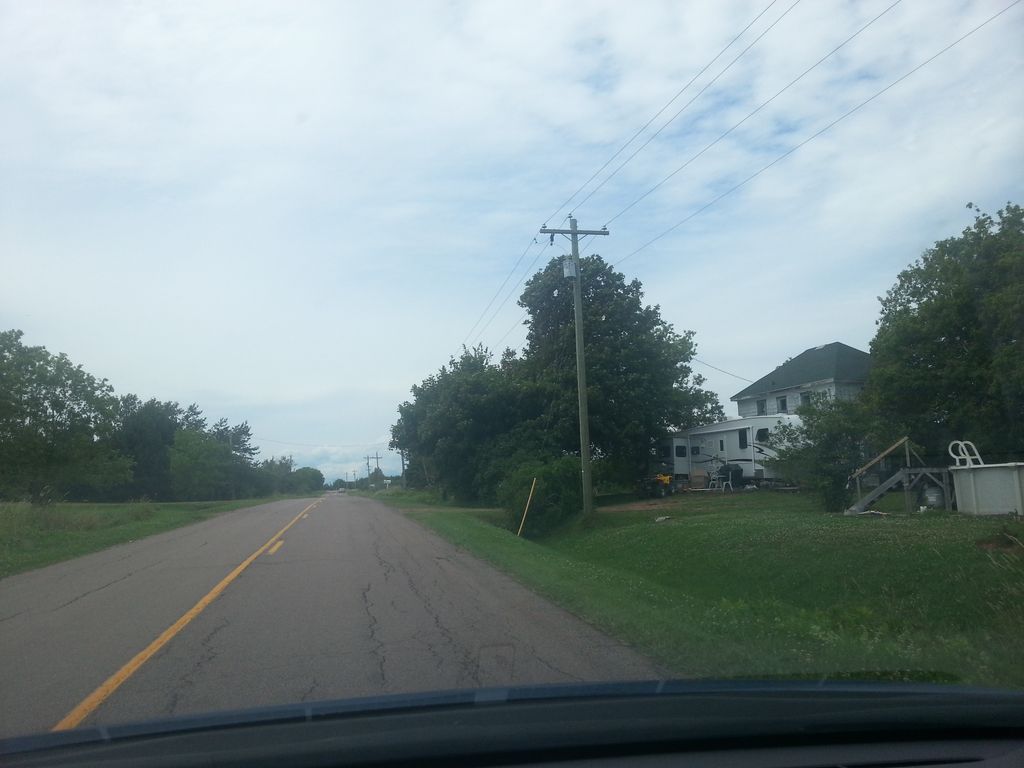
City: charlottetown